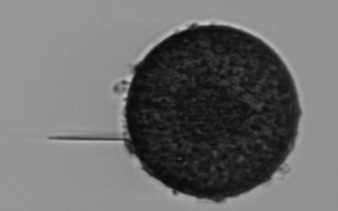
Label: Coscinodiscus